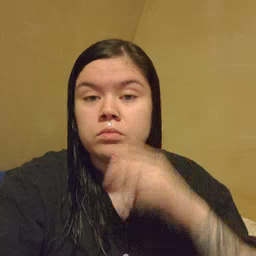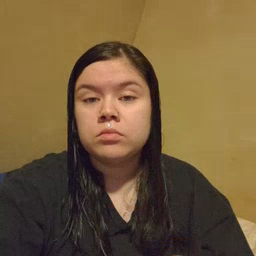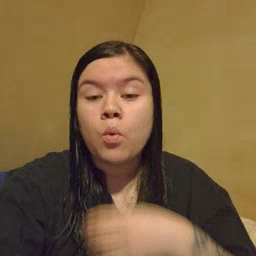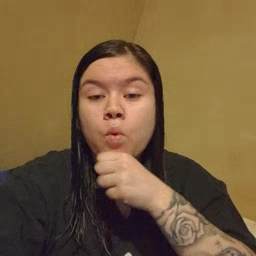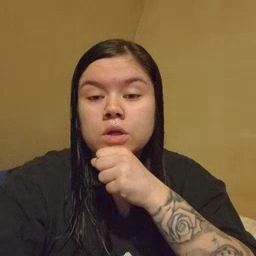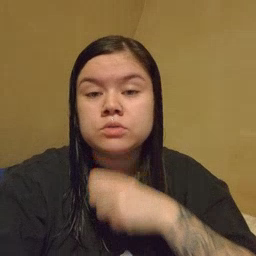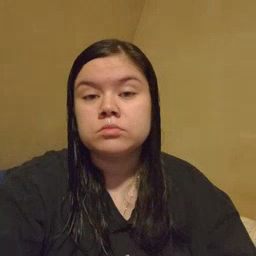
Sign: orange